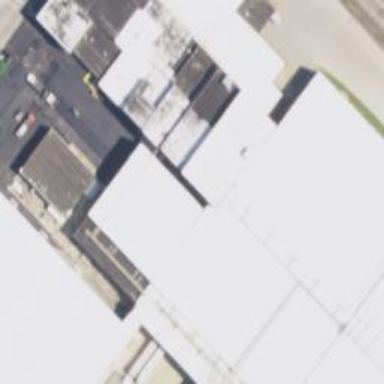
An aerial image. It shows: Warehouse building.